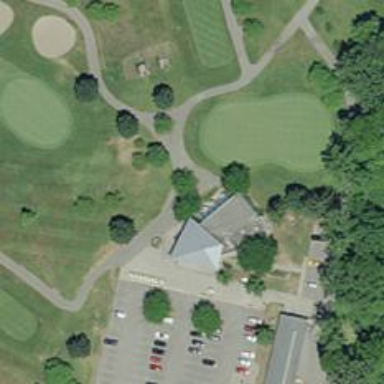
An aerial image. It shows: Path designated for golf carts.